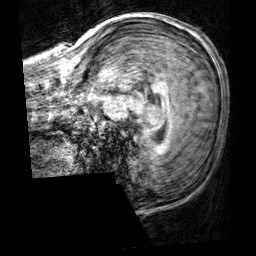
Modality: T1w
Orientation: sagittal
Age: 22
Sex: male
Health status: healthy
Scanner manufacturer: siemens
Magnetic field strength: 3 T
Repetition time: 2.3 s
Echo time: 0.00303 s